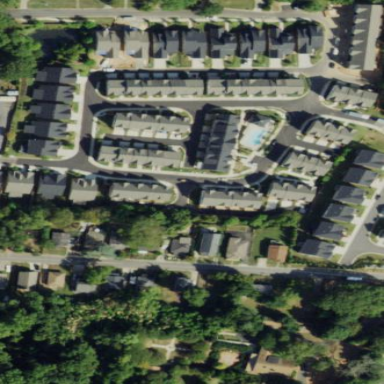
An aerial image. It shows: Residential area within neighborhood.